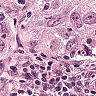
Metastatic tissue present: yes